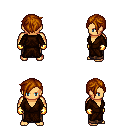
a pixel art fantasy rpg character, male body template, human, tanned skin, brown robe, robe skirt, brunette pixie cut hairstyle, gold gloves, four views (front, back, left, right), 2x2 character sprite sheet, small pixel art, hard edges, no anti-aliasing